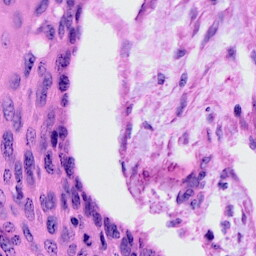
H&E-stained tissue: Cervix